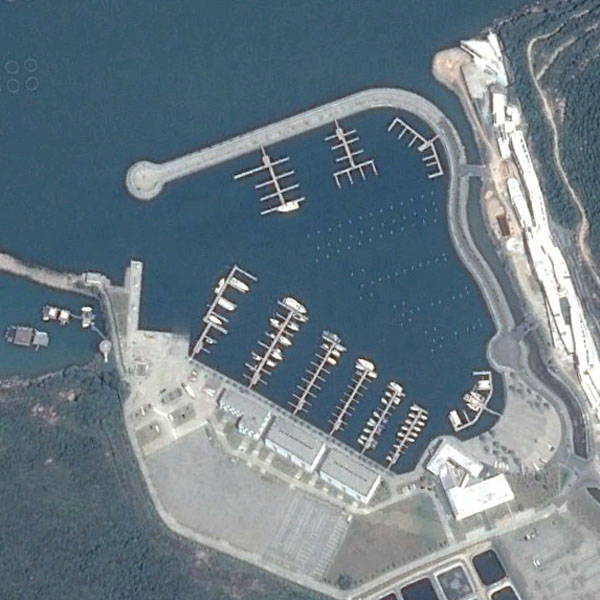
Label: Port